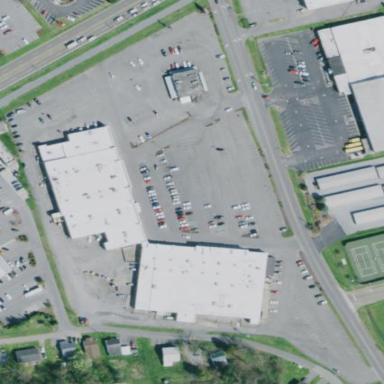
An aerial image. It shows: Parking area.